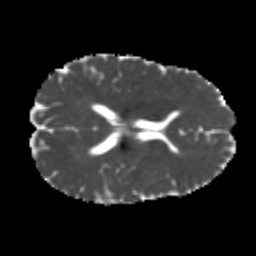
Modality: MD
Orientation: axial
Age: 26
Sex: female
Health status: healthy
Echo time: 0.074 s